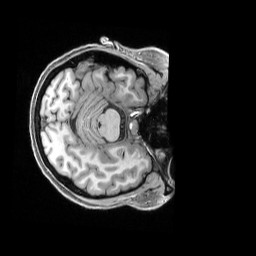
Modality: T1w
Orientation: axial
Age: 40
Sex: female
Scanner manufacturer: siemens
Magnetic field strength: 3 T
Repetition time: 2.5 s
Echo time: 0.00296 s